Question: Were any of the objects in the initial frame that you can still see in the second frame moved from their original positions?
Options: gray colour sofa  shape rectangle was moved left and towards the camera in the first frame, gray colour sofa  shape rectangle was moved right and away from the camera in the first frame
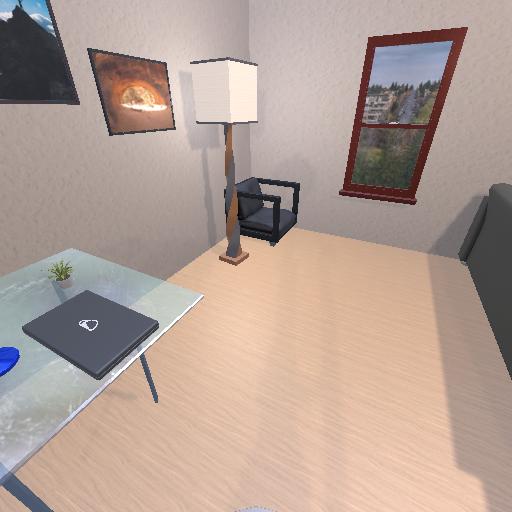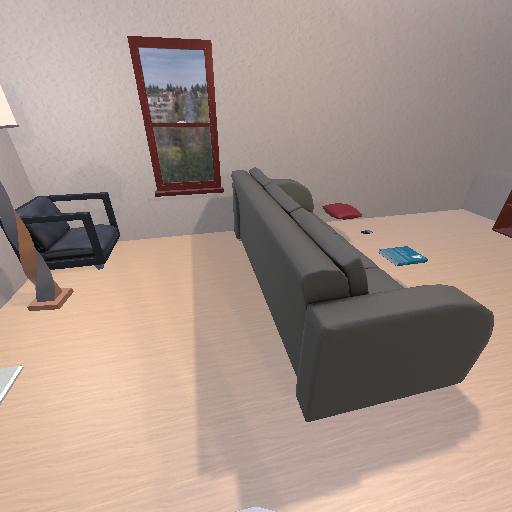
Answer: gray colour sofa  shape rectangle was moved left and towards the camera in the first frame